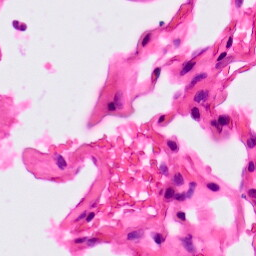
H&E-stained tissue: Lung